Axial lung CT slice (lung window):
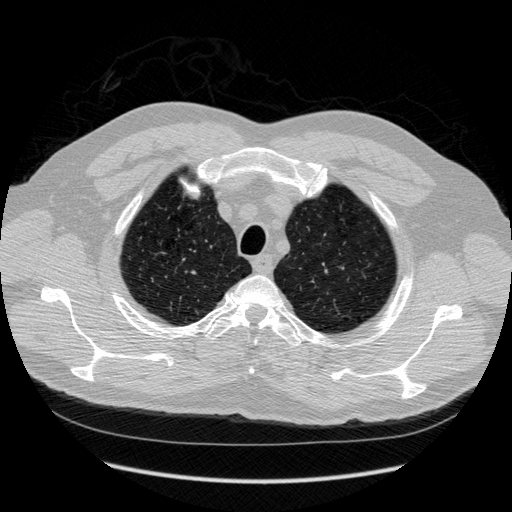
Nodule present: no